Field crop: maize
Growth stage: 2
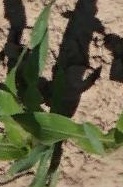
Species: maize